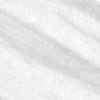
Label: change